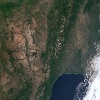
Label: land